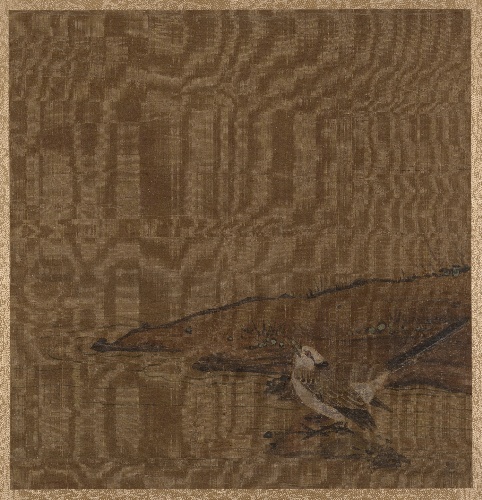
Artist: Li Gonglin|Unidentified artist
Artist bio: Chinese, ca. 1041–1106|
Object type: Album leaf
Classification: Paintings
Medium: Albun leaf; ink and color on silk
Culture: China
Period: Ming (1368–1644) or Qing (1644–1911) dynasty
Dimensions: Image: 10 1/4 × 10 1/4 in. (26 × 26 cm)
Sheet: 12 1/4 × 15 3/4 in. (31.1 × 40 cm)
Department: Asian Art
Credit line: Charles Stewart Smith Collection, Gift of Mrs. Charles Stewart Smith, Charles Stewart Smith Jr., and Howard Caswell Smith, in memory of Charles Stewart Smith, 1914
Accession year: 1914
Repository: Metropolitan Museum of Art, New York, NY
Tags: Birds